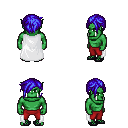
a pixel art fantasy rpg character, male body template, orc, green skin, white cape, red pants, blue pixie cut hairstyle, ghillies, four views (front, back, left, right), 2x2 character sprite sheet, small pixel art, hard edges, no anti-aliasing